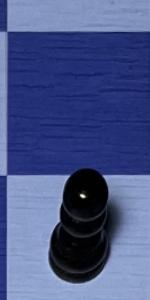
Label: Pawn_Black